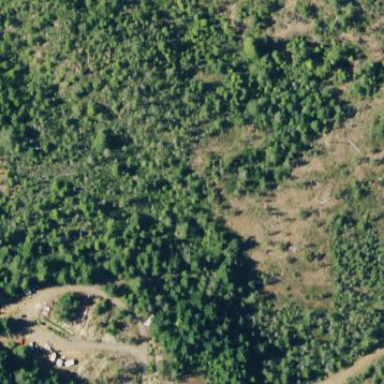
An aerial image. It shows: Forest area.